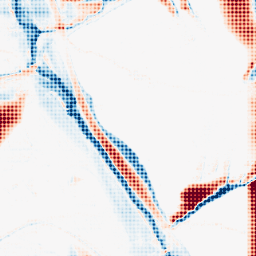
Category: morphological
Decomposition family: morphological_rect
Decomposition parameters: operation: average
width: 50
height: 5
Upsampling method: sinc_blackman
Upsampling parameters: scale: 8
kernel_size: 8
Upsampling scale: 8